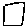
Label: square